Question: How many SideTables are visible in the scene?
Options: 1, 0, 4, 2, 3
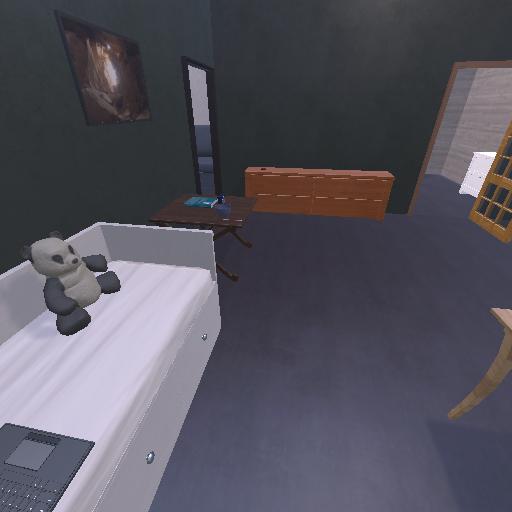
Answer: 1